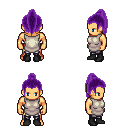
a pixel art fantasy rpg character, male body template, human, tanned skin, white tunic, metal pants, purple long topknot hairstyle, black shoes, four views (front, back, left, right), 2x2 character sprite sheet, small pixel art, hard edges, no anti-aliasing